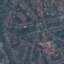
Land use / land cover class: Residential